Question: Recently I started to notice that my project is adding views with xxx.chtml.g.cs. I tired to search for the answers within stackoverflow and other resources, and the answer I am getting that these files are generated due to some error. But for me there neither is no issue nor getting any compile error. This generated files have hardcoded obsolete path to the resources, and this is what my concern is, if I was working in a the team and other team member would pick up the code what if these files are to be used and won't find the resources on the path.
These files are added into the debug folder: MySolution\MyMVCProject\Debug
etcoreapp3.1\Razor\Views\Disenfection
If someone suggest me to delete the folder or tells me it won't effect then my question will be how I can keep my code clean and do not generate this unnecessary files. I am using asp.net MVC and VS 2019 community addition.
[
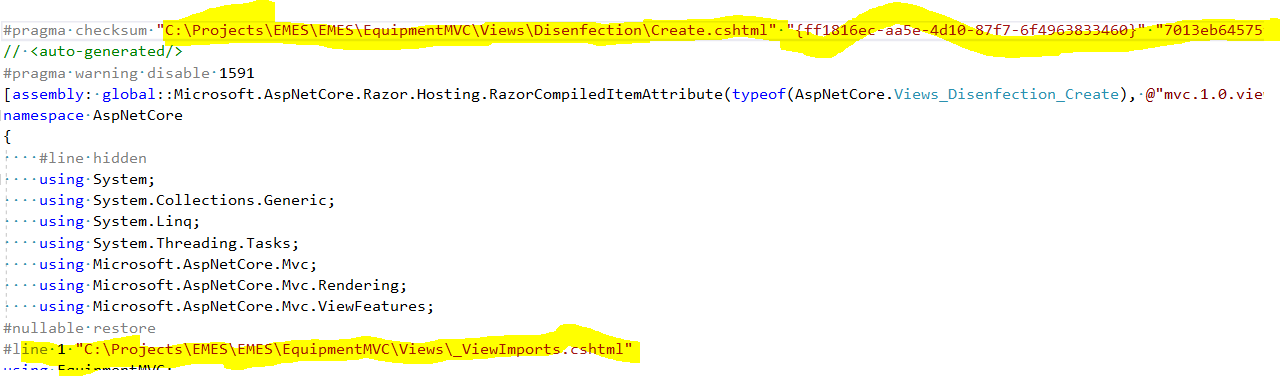
Answer: I figured those files are auto generated files. I used Visual Studio 2019 and when checking codes. I went to each suspicious files, right clicked on it. If it said 'Local file ignore' I clicked on it and it was saved in .gitignore file. This way I was able to not check-in my code.